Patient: sex F, age 53
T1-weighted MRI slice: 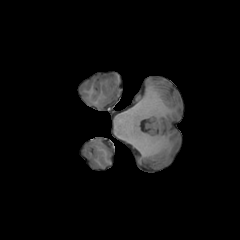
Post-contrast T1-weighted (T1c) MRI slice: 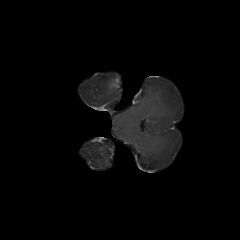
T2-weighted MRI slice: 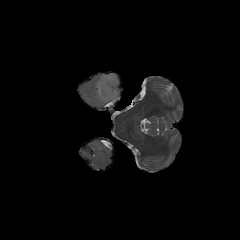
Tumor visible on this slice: yes
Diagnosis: Glioblastoma, IDH-wildtype
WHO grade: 4